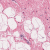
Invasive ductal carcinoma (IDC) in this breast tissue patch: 0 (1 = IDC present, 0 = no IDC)